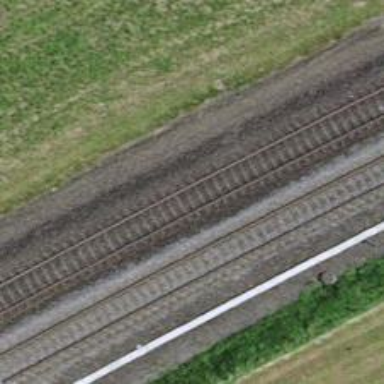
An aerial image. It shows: Railway track with contact line for electrification.